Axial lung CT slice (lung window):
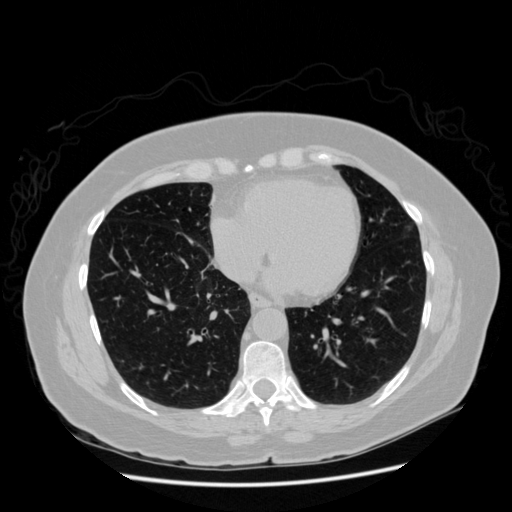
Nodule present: no